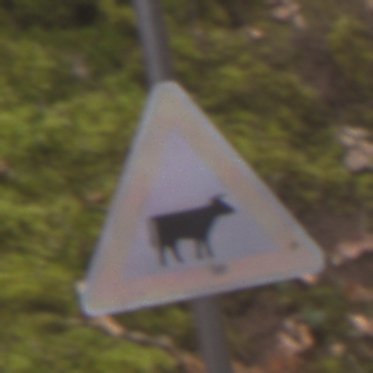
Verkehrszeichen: ViehtriebLinks
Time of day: Midday
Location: Outdoor (Nature)
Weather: Overcast
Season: Autumn
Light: Natural